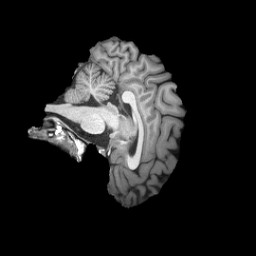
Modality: T1w
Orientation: sagittal
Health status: healthy